Question: I have read through the scikit learn documentation and Googled to no avail. I have 2000 data sets, clustered as the picture shows. Some of the clusters, as shown, are wrong, here the red cluster. I need a metrics to method to validate all the 2000 cluster-sets. Almost every metric in scikit learn requires the ground truth class labels, which I do not think I have or CAN have for that matter. I have the hourly traffic flow for 30 days and I am clustering them using k-means. The lines are the cluster centers. What should I do? Am I even on the right track?!The horizontal axis is the hour, 0 to 23, and the vertical axis is the traffic flow, so the data points represent the traffic flow in that hour over the 30 days, and k=3.

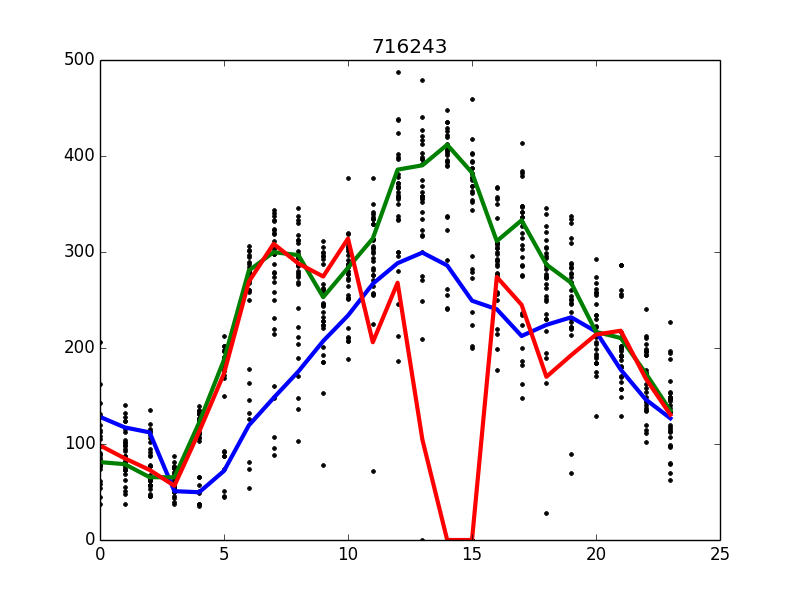
Answer: SciKit learn has no methods, except from the silhouette coefficient, for internal evaluation, to my knowledge, we can implement the DB Index (Davies-Bouldin) and the Dunn Index for such problems. The article here provides good metrics for k-means:
<URL>